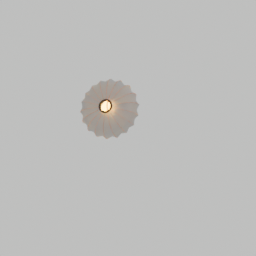
Label: lighting